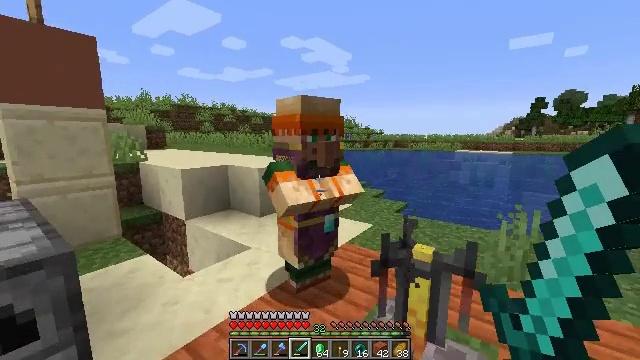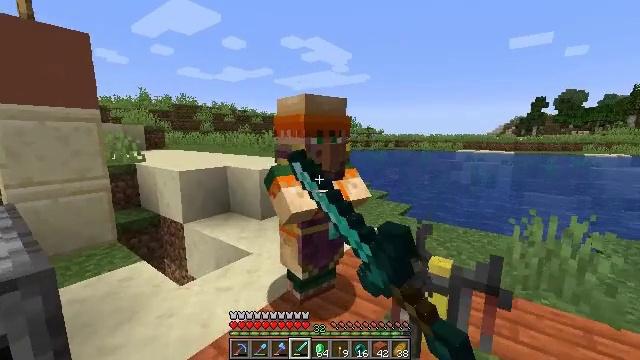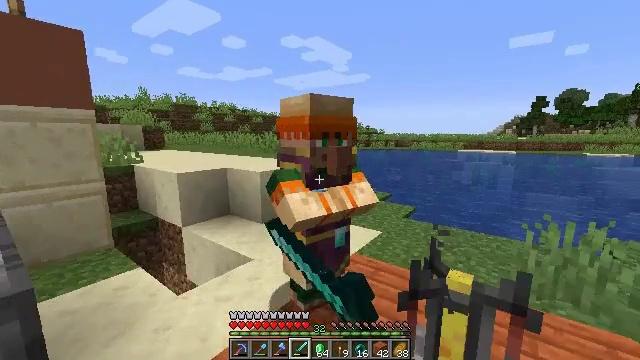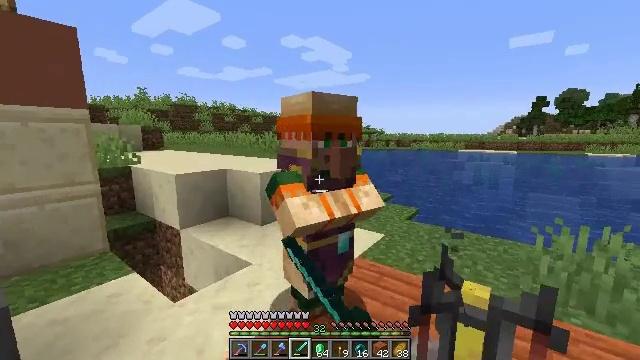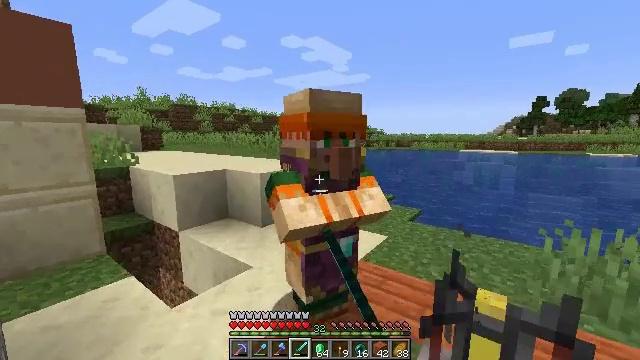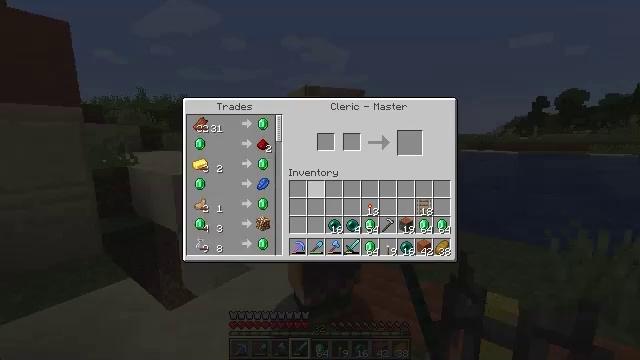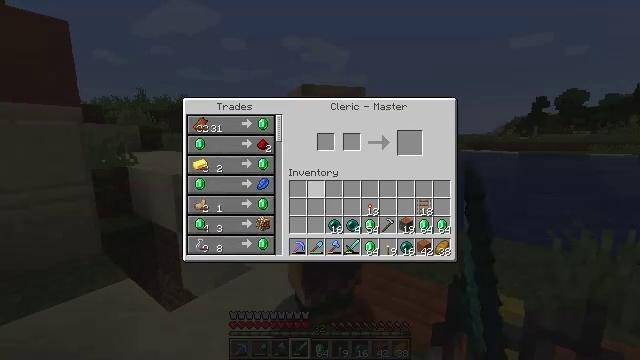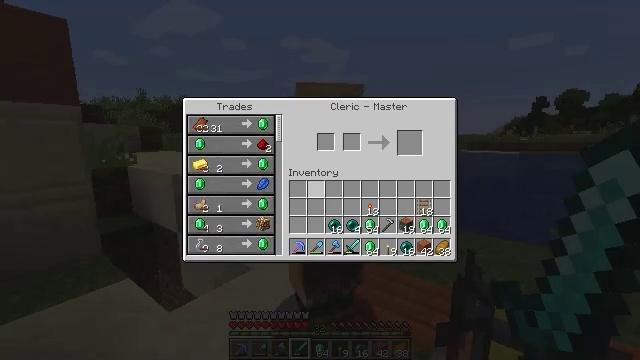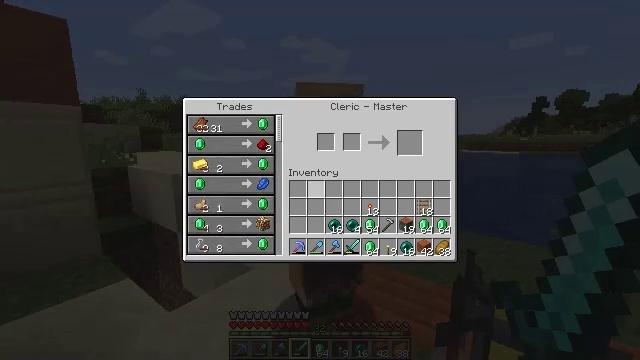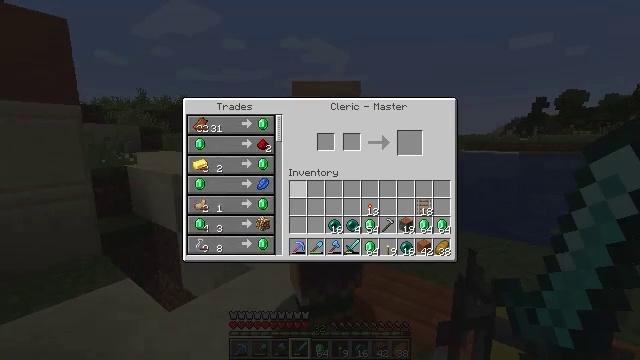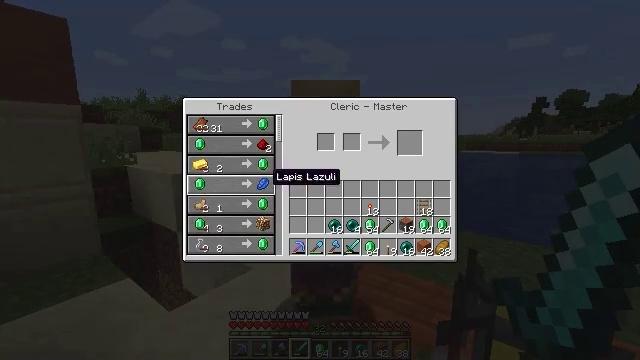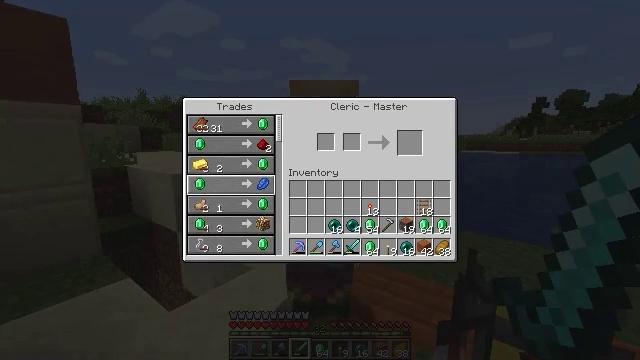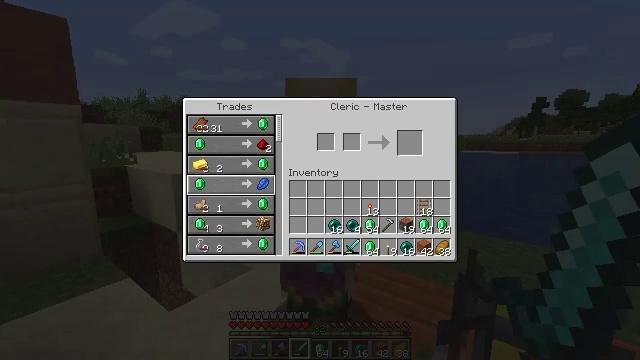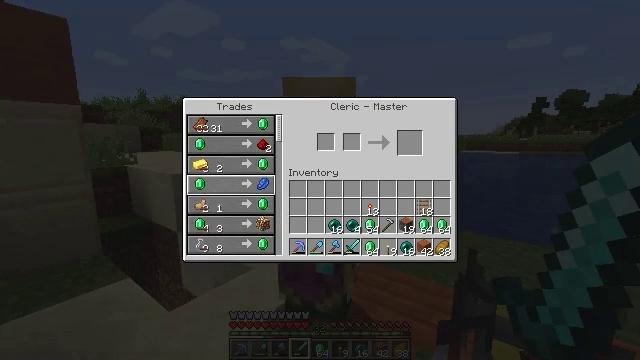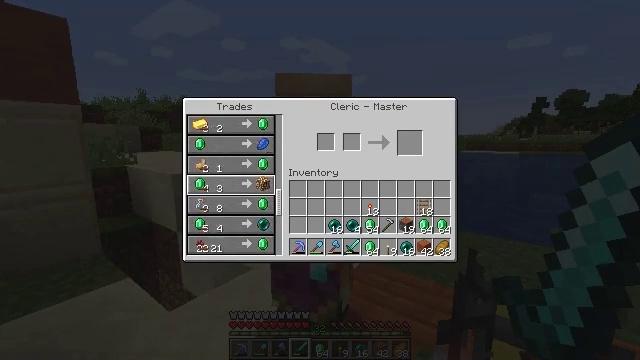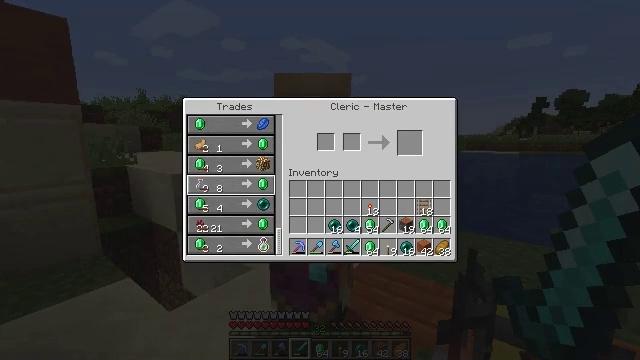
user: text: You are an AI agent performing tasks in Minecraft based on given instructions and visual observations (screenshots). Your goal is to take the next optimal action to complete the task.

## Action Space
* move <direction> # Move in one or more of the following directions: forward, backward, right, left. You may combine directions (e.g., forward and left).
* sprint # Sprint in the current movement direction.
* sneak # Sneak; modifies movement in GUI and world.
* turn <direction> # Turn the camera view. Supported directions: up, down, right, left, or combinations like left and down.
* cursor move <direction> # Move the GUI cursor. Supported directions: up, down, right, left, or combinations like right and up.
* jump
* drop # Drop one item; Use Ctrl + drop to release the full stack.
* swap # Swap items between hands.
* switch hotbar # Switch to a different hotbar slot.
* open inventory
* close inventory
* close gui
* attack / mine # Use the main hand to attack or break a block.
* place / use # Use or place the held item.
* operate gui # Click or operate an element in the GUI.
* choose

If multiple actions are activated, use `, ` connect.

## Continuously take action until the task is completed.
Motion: motion action
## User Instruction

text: Craft an ender pearl.
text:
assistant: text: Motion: move forward, use / place
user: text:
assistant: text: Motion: move forward, use / place
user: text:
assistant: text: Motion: no_op
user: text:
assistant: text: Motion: no_op
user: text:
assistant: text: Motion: open gui
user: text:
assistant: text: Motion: no_op
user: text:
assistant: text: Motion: no_op
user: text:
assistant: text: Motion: no_op
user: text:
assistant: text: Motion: cursor move left
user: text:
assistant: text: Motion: cursor move left
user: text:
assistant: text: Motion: cursor move left
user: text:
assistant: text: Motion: no_op
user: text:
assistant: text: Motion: no_op
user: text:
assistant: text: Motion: no_op
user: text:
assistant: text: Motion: no_op
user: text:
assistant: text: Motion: no_op
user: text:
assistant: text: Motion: no_op
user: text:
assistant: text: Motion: no_op
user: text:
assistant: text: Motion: no_op
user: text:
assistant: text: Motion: no_op
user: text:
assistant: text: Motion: no_op
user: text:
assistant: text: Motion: no_op
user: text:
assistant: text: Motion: no_op
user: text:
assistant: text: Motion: no_op
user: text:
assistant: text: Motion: no_op
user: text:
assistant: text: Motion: no_op
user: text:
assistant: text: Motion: operate gui
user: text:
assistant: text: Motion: operate gui
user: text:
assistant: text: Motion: no_op
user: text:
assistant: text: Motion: cursor move right and up